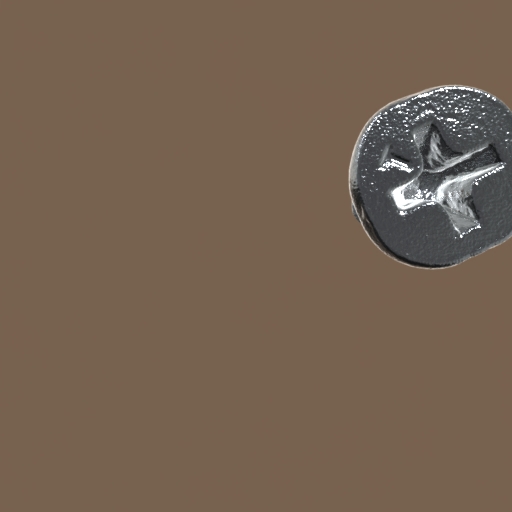
Label: screw